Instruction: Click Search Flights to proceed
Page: home
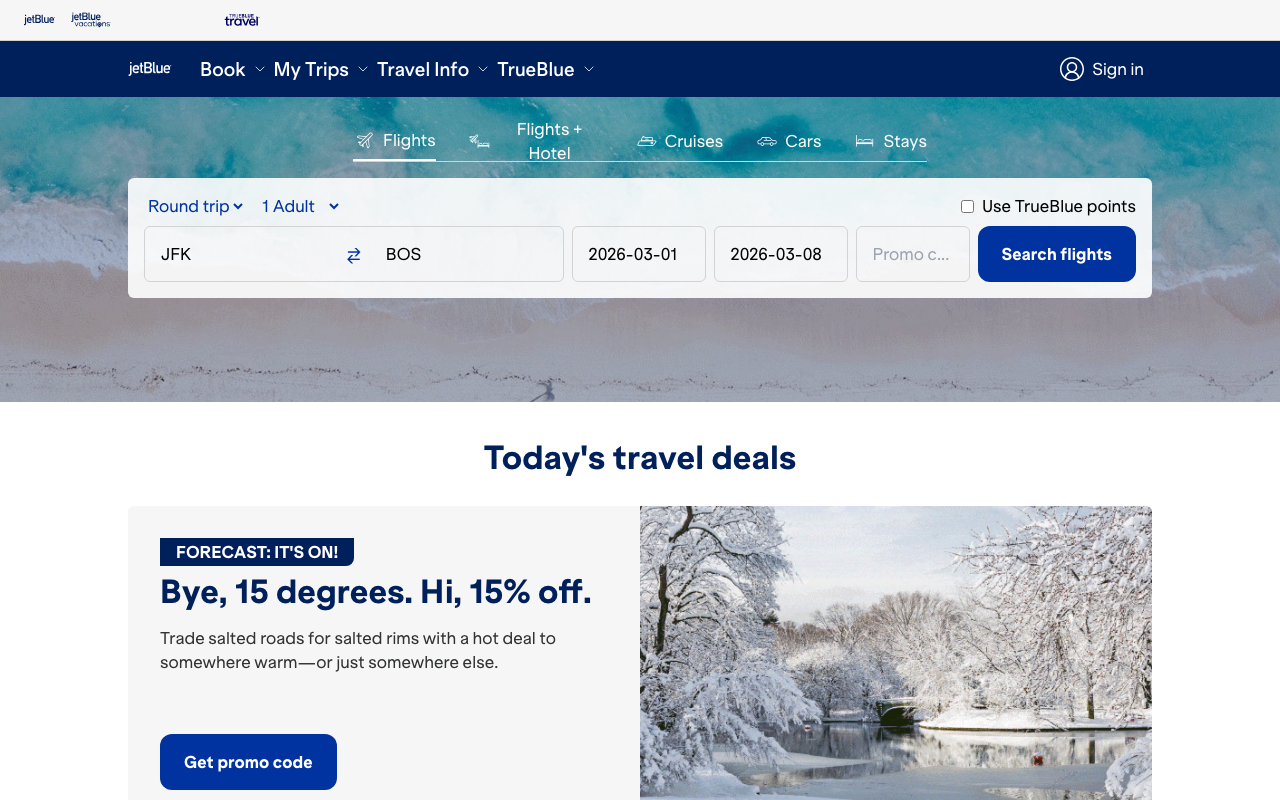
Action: click